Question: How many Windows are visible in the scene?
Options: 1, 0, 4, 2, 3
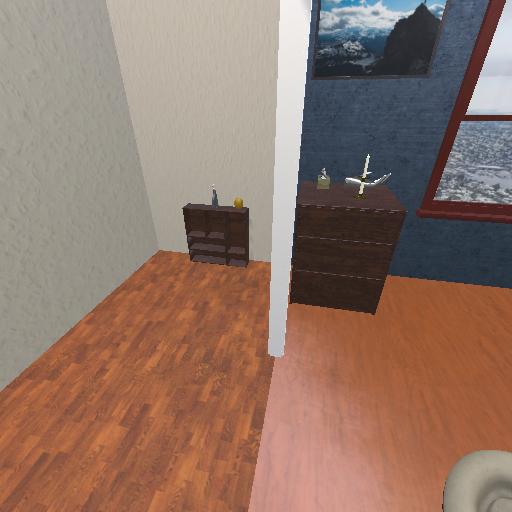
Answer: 1